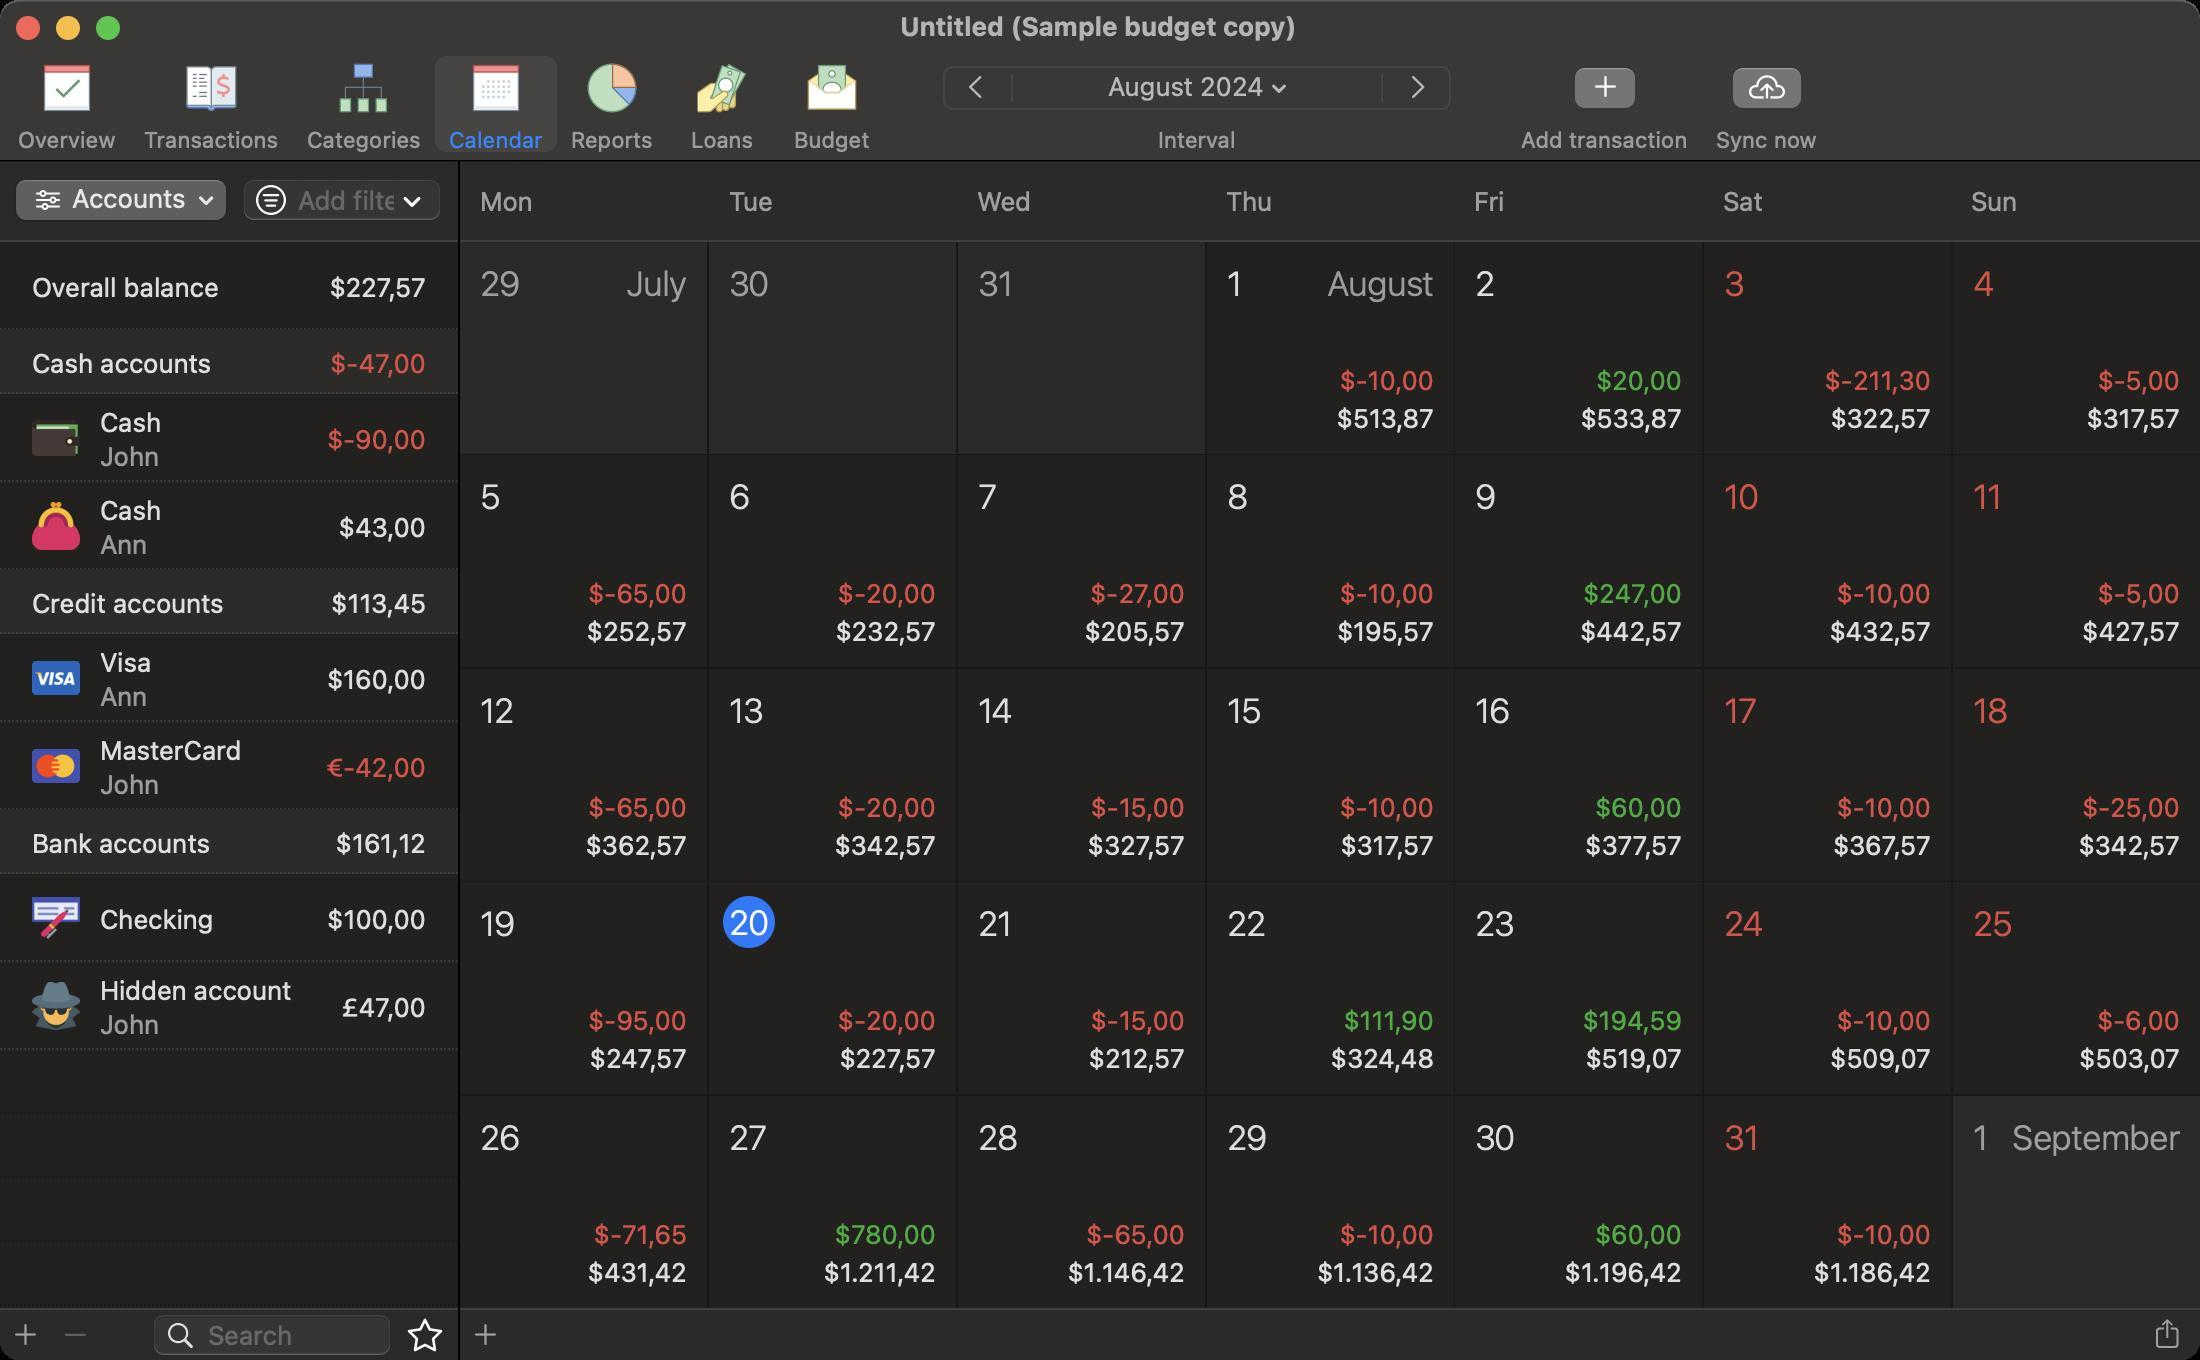
Accessibility tree:
{"name": "Untitled_(Sample_budget_copy)", "role": "AXWindow", "description": null, "role_description": "standard window", "value": null, "position": "492.00;157.00", "size": "1100;680", "children": [{"name": null, "role": "AXGroup", "description": null, "role_description": "group", "value": null, "position": "0.00;80.00", "size": "1100;600", "children": [{"name": null, "role": "AXSplitGroup", "description": null, "role_description": "split group", "value": null, "position": "0.00;80.00", "size": "1100;600", "children": [{"name": "Accounts", "role": "AXMenuButton", "description": null, "role_description": "menu button", "value": null, "position": "5.00;89.00", "size": "112;25", "children": []}, {"name": null, "role": "AXTextField", "description": null, "role_description": "search text field", "value": "", "position": "121.00;89.00", "size": "100;22", "children": [{"name": "", "role": "AXButton", "description": "search", "role_description": "button", "value": null, "position": "123.00;89.00", "size": "25;22", "children": []}]}, {"name": null, "role": "AXTextField", "description": null, "role_description": "search text field", "value": "", "position": "76.00;656.50", "size": "120;22", "children": [{"name": "", "role": "AXButton", "description": "search", "role_description": "button", "value": null, "position": "78.00;656.50", "size": "25;22", "children": []}]}, {"name": "", "role": "AXButton", "description": null, "role_description": "button", "value": null, "position": "200.00;655.00", "size": "25;25", "children": []}, {"name": "", "role": "AXButton", "description": "add", "role_description": "button", "value": null, "position": "0.00;652.50", "size": "26;29", "children": []}, {"name": "", "role": "AXButton", "description": "remove", "role_description": "button", "value": null, "position": "25.00;657.00", "size": "26;20", "children": []}, {"name": null, "role": "AXScrollArea", "description": null, "role_description": "scroll area", "value": null, "position": "0.00;121.00", "size": "229;533", "children": [{"name": null, "role": "AXTable", "description": null, "role_description": "table", "value": null, "position": "0.00;121.00", "size": "229;533", "children": [{"name": null, "role": "AXRow", "description": null, "role_description": "table row", "value": null, "position": "0.00;121.00", "size": "229;44", "children": [{"name": null, "role": "AXCell", "description": null, "role_description": "cell", "value": null, "position": "6.00;121.00", "size": "217;44", "children": [{"name": null, "role": "AXStaticText", "description": null, "role_description": "text", "value": "Overall balance", "position": "14.00;134.50", "size": "98;17", "children": []}, {"name": null, "role": "AXStaticText", "description": null, "role_description": "text", "value": "$227,57", "position": "162.50;134.50", "size": "52;17", "children": []}]}]}, {"name": null, "role": "AXRow", "description": null, "role_description": "table row", "value": null, "position": "0.00;165.00", "size": "229;32", "children": [{"name": null, "role": "AXCell", "description": null, "role_description": "cell", "value": null, "position": "6.00;165.00", "size": "217;32", "children": [{"name": null, "role": "AXStaticText", "description": null, "role_description": "text", "value": "Cash accounts", "position": "14.00;172.50", "size": "94;17", "children": []}, {"name": null, "role": "AXStaticText", "description": null, "role_description": "text", "value": "$-47,00", "position": "163.00;172.50", "size": "52;17", "children": []}]}]}, {"name": null, "role": "AXRow", "description": null, "role_description": "table row", "value": null, "position": "0.00;197.00", "size": "229;44", "children": [{"name": null, "role": "AXCell", "description": null, "role_description": "cell", "value": null, "position": "6.00;197.00", "size": "217;44", "children": [{"name": null, "role": "AXImage", "description": "", "role_description": "image", "value": null, "position": "16.00;207.00", "size": "24;24", "children": []}, {"name": null, "role": "AXStaticText", "description": null, "role_description": "text", "value": "Cash", "position": "48.00;202.00", "size": "35;17", "children": []}, {"name": null, "role": "AXStaticText", "description": null, "role_description": "text", "value": "John", "position": "48.00;219.00", "size": "34;17", "children": []}, {"name": null, "role": "AXStaticText", "description": null, "role_description": "text", "value": "$-90,00", "position": "161.50;210.50", "size": "54;17", "children": []}]}]}, {"name": null, "role": "AXRow", "description": null, "role_description": "table row", "value": null, "position": "0.00;241.00", "size": "229;44", "children": [{"name": null, "role": "AXCell", "description": null, "role_description": "cell", "value": null, "position": "6.00;241.00", "size": "217;44", "children": [{"name": null, "role": "AXImage", "description": "", "role_description": "image", "value": null, "position": "16.00;251.00", "size": "24;24", "children": []}, {"name": null, "role": "AXStaticText", "description": null, "role_description": "text", "value": "Cash", "position": "48.00;246.00", "size": "35;17", "children": []}, {"name": null, "role": "AXStaticText", "description": null, "role_description": "text", "value": "Ann", "position": "48.00;263.00", "size": "28;17", "children": []}, {"name": null, "role": "AXStaticText", "description": null, "role_description": "text", "value": "$43,00", "position": "167.00;254.50", "size": "48;17", "children": []}]}]}, {"name": null, "role": "AXRow", "description": null, "role_description": "table row", "value": null, "position": "0.00;285.00", "size": "229;32", "children": [{"name": null, "role": "AXCell", "description": null, "role_description": "cell", "value": null, "position": "6.00;285.00", "size": "217;32", "children": [{"name": null, "role": "AXStaticText", "description": null, "role_description": "text", "value": "Credit accounts", "position": "14.00;292.50", "size": "100;17", "children": []}, {"name": null, "role": "AXStaticText", "description": null, "role_description": "text", "value": "$113,45", "position": "163.50;292.50", "size": "52;17", "children": []}]}]}, {"name": null, "role": "AXRow", "description": null, "role_description": "table row", "value": null, "position": "0.00;317.00", "size": "229;44", "children": [{"name": null, "role": "AXCell", "description": null, "role_description": "cell", "value": null, "position": "6.00;317.00", "size": "217;44", "children": [{"name": null, "role": "AXImage", "description": "", "role_description": "image", "value": null, "position": "16.00;327.00", "size": "24;24", "children": []}, {"name": null, "role": "AXStaticText", "description": null, "role_description": "text", "value": "Visa", "position": "48.00;322.00", "size": "30;17", "children": []}, {"name": null, "role": "AXStaticText", "description": null, "role_description": "text", "value": "Ann", "position": "48.00;339.00", "size": "28;17", "children": []}, {"name": null, "role": "AXStaticText", "description": null, "role_description": "text", "value": "$160,00", "position": "161.50;330.50", "size": "54;17", "children": []}]}]}, {"name": null, "role": "AXRow", "description": null, "role_description": "table row", "value": null, "position": "0.00;361.00", "size": "229;44", "children": [{"name": null, "role": "AXCell", "description": null, "role_description": "cell", "value": null, "position": "6.00;361.00", "size": "217;44", "children": [{"name": null, "role": "AXImage", "description": "", "role_description": "image", "value": null, "position": "16.00;371.00", "size": "24;24", "children": []}, {"name": null, "role": "AXStaticText", "description": null, "role_description": "text", "value": "MasterCard", "position": "48.00;366.00", "size": "75;17", "children": []}, {"name": null, "role": "AXStaticText", "description": null, "role_description": "text", "value": "John", "position": "48.00;383.00", "size": "34;17", "children": []}, {"name": null, "role": "AXStaticText", "description": null, "role_description": "text", "value": "€-42,00", "position": "161.00;374.50", "size": "54;17", "children": []}]}]}, {"name": null, "role": "AXRow", "description": null, "role_description": "table row", "value": null, "position": "0.00;405.00", "size": "229;32", "children": [{"name": null, "role": "AXCell", "description": null, "role_description": "cell", "value": null, "position": "6.00;405.00", "size": "217;32", "children": [{"name": null, "role": "AXStaticText", "description": null, "role_description": "text", "value": "Bank accounts", "position": "14.00;412.50", "size": "94;17", "children": []}, {"name": null, "role": "AXStaticText", "description": null, "role_description": "text", "value": "$161,12", "position": "165.50;412.50", "size": "50;17", "children": []}]}]}, {"name": null, "role": "AXRow", "description": null, "role_description": "table row", "value": null, "position": "0.00;437.00", "size": "229;44", "children": [{"name": null, "role": "AXCell", "description": null, "role_description": "cell", "value": null, "position": "6.00;437.00", "size": "217;44", "children": [{"name": null, "role": "AXImage", "description": "", "role_description": "image", "value": null, "position": "16.00;447.00", "size": "24;24", "children": []}, {"name": null, "role": "AXStaticText", "description": null, "role_description": "text", "value": "Checking", "position": "48.00;450.50", "size": "61;17", "children": []}, {"name": null, "role": "AXStaticText", "description": null, "role_description": "text", "value": "$100,00", "position": "161.50;450.50", "size": "54;17", "children": []}]}]}, {"name": null, "role": "AXRow", "description": null, "role_description": "table row", "value": null, "position": "0.00;481.00", "size": "229;44", "children": [{"name": null, "role": "AXCell", "description": null, "role_description": "cell", "value": null, "position": "6.00;481.00", "size": "217;44", "children": [{"name": null, "role": "AXImage", "description": "", "role_description": "image", "value": null, "position": "16.00;491.00", "size": "24;24", "children": []}, {"name": null, "role": "AXStaticText", "description": null, "role_description": "text", "value": "Hidden account", "position": "48.00;486.00", "size": "100;17", "children": []}, {"name": null, "role": "AXStaticText", "description": null, "role_description": "text", "value": "John", "position": "48.00;503.00", "size": "34;17", "children": []}, {"name": null, "role": "AXStaticText", "description": null, "role_description": "text", "value": "£47,00", "position": "167.50;494.50", "size": "48;17", "children": []}]}]}, {"name": null, "role": "AXColumn", "description": null, "role_description": "column", "value": null, "position": "0.00;121.00", "size": "229;533", "children": []}]}]}, {"name": null, "role": "AXSplitter", "description": null, "role_description": "splitter", "value": 229.0, "position": "229.00;80.00", "size": "1;600", "children": []}, {"name": null, "role": "AXGroup", "description": null, "role_description": "group", "value": null, "position": "230.00;80.00", "size": "870;600", "children": [{"name": null, "role": "AXStaticText", "description": null, "role_description": "text", "value": "Mon", "position": "238.00;91.50", "size": "118;17", "children": []}, {"name": null, "role": "AXStaticText", "description": null, "role_description": "text", "value": "Tue", "position": "362.50;91.50", "size": "118;17", "children": []}, {"name": null, "role": "AXStaticText", "description": null, "role_description": "text", "value": "Wed", "position": "486.50;91.50", "size": "118;17", "children": []}, {"name": null, "role": "AXStaticText", "description": null, "role_description": "text", "value": "Thu", "position": "611.00;91.50", "size": "118;17", "children": []}, {"name": null, "role": "AXStaticText", "description": null, "role_description": "text", "value": "Fri", "position": "735.00;91.50", "size": "118;17", "children": []}, {"name": null, "role": "AXStaticText", "description": null, "role_description": "text", "value": "Sat", "position": "859.50;91.50", "size": "118;17", "children": []}, {"name": null, "role": "AXStaticText", "description": null, "role_description": "text", "value": "Sun", "position": "983.50;91.50", "size": "118;17", "children": []}, {"name": "", "role": "AXButton", "description": "add", "role_description": "button", "value": null, "position": "230.00;652.50", "size": "26;29", "children": []}, {"name": "", "role": "AXButton", "description": "share", "role_description": "button", "value": null, "position": "1071.00;649.00", "size": "26;34", "children": []}, {"name": null, "role": "AXScrollArea", "description": null, "role_description": "scroll area", "value": null, "position": "230.00;121.00", "size": "870;533", "children": [{"name": null, "role": "AXList", "description": null, "role_description": "collection", "value": null, "position": "230.00;121.00", "size": "870;533", "children": [{"name": null, "role": "AXList", "description": null, "role_description": "section", "value": null, "position": "230.00;121.00", "size": "870;533", "children": [{"name": null, "role": "AXGroup", "description": null, "role_description": "group", "value": null, "position": "230.00;121.00", "size": "870;533", "children": []}, {"name": null, "role": "AXGroup", "description": null, "role_description": "group", "value": null, "position": "230.00;121.00", "size": "124;106", "children": [{"name": null, "role": "AXGroup", "description": null, "role_description": "group", "value": null, "position": "230.00;121.00", "size": "124;106", "children": [{"name": null, "role": "AXStaticText", "description": null, "role_description": "text", "value": "July", "position": "260.00;131.00", "size": "86;21", "children": []}, {"name": null, "role": "AXStaticText", "description": null, "role_description": "text", "value": "29", "position": "238.00;131.00", "size": "24;21", "children": []}]}]}, {"name": null, "role": "AXGroup", "description": null, "role_description": "group", "value": null, "position": "354.50;121.00", "size": "124;106", "children": [{"name": null, "role": "AXGroup", "description": null, "role_description": "group", "value": null, "position": "354.50;121.00", "size": "124;106", "children": [{"name": null, "role": "AXStaticText", "description": null, "role_description": "text", "value": "", "position": "385.00;131.00", "size": "85;21", "children": []}, {"name": null, "role": "AXStaticText", "description": null, "role_description": "text", "value": "30", "position": "362.50;131.00", "size": "24;21", "children": []}]}]}, {"name": null, "role": "AXGroup", "description": null, "role_description": "group", "value": null, "position": "479.00;121.00", "size": "124;106", "children": [{"name": null, "role": "AXGroup", "description": null, "role_description": "group", "value": null, "position": "479.00;121.00", "size": "124;106", "children": [{"name": null, "role": "AXStaticText", "description": null, "role_description": "text", "value": "", "position": "506.50;131.00", "size": "88;21", "children": []}, {"name": null, "role": "AXStaticText", "description": null, "role_description": "text", "value": "31", "position": "487.00;131.00", "size": "22;21", "children": []}]}]}, {"name": null, "role": "AXGroup", "description": null, "role_description": "group", "value": null, "position": "603.50;121.00", "size": "124;106", "children": [{"name": null, "role": "AXGroup", "description": null, "role_description": "group", "value": null, "position": "603.50;121.00", "size": "124;106", "children": [{"name": null, "role": "AXStaticText", "description": null, "role_description": "text", "value": "$513,87", "position": "611.50;200.00", "size": "108;17", "children": []}, {"name": null, "role": "AXStaticText", "description": null, "role_description": "text", "value": "$-10,00", "position": "611.50;181.00", "size": "108;17", "children": []}, {"name": null, "role": "AXStaticText", "description": null, "role_description": "text", "value": "August", "position": "621.00;131.00", "size": "98;21", "children": []}, {"name": null, "role": "AXStaticText", "description": null, "role_description": "text", "value": "1", "position": "611.50;131.00", "size": "12;21", "children": []}]}]}, {"name": null, "role": "AXGroup", "description": null, "role_description": "group", "value": null, "position": "727.50;121.00", "size": "124;106", "children": [{"name": null, "role": "AXGroup", "description": null, "role_description": "group", "value": null, "position": "727.50;121.00", "size": "124;106", "children": [{"name": null, "role": "AXStaticText", "description": null, "role_description": "text", "value": "$533,87", "position": "735.50;200.00", "size": "108;17", "children": []}, {"name": null, "role": "AXStaticText", "description": null, "role_description": "text", "value": "$20,00", "position": "735.50;181.00", "size": "108;17", "children": []}, {"name": null, "role": "AXStaticText", "description": null, "role_description": "text", "value": "", "position": "747.50;131.00", "size": "96;21", "children": []}, {"name": null, "role": "AXStaticText", "description": null, "role_description": "text", "value": "2", "position": "735.50;131.00", "size": "14;21", "children": []}]}]}, {"name": null, "role": "AXGroup", "description": null, "role_description": "group", "value": null, "position": "852.00;121.00", "size": "124;106", "children": [{"name": null, "role": "AXGroup", "description": null, "role_description": "group", "value": null, "position": "852.00;121.00", "size": "124;106", "children": [{"name": null, "role": "AXStaticText", "description": null, "role_description": "text", "value": "$322,57", "position": "860.00;200.00", "size": "108;17", "children": []}, {"name": null, "role": "AXStaticText", "description": null, "role_description": "text", "value": "$-211,30", "position": "860.00;181.00", "size": "108;17", "children": []}, {"name": null, "role": "AXStaticText", "description": null, "role_description": "text", "value": "", "position": "872.50;131.00", "size": "95;21", "children": []}, {"name": null, "role": "AXStaticText", "description": null, "role_description": "text", "value": "3", "position": "860.00;131.00", "size": "14;21", "children": []}]}]}, {"name": null, "role": "AXGroup", "description": null, "role_description": "group", "value": null, "position": "976.50;121.00", "size": "124;106", "children": [{"name": null, "role": "AXGroup", "description": null, "role_description": "group", "value": null, "position": "976.50;121.00", "size": "124;106", "children": [{"name": null, "role": "AXStaticText", "description": null, "role_description": "text", "value": "$317,57", "position": "984.50;200.00", "size": "108;17", "children": []}, {"name": null, "role": "AXStaticText", "description": null, "role_description": "text", "value": "$-5,00", "position": "984.50;181.00", "size": "108;17", "children": []}, {"name": null, "role": "AXStaticText", "description": null, "role_description": "text", "value": "", "position": "997.00;131.00", "size": "95;21", "children": []}, {"name": null, "role": "AXStaticText", "description": null, "role_description": "text", "value": "4", "position": "984.50;131.00", "size": "14;21", "children": []}]}]}, {"name": null, "role": "AXGroup", "description": null, "role_description": "group", "value": null, "position": "230.00;227.50", "size": "124;106", "children": [{"name": null, "role": "AXGroup", "description": null, "role_description": "group", "value": null, "position": "230.00;227.50", "size": "124;106", "children": [{"name": null, "role": "AXStaticText", "description": null, "role_description": "text", "value": "$252,57", "position": "238.00;306.50", "size": "108;17", "children": []}, {"name": null, "role": "AXStaticText", "description": null, "role_description": "text", "value": "$-65,00", "position": "238.00;287.50", "size": "108;17", "children": []}, {"name": null, "role": "AXStaticText", "description": null, "role_description": "text", "value": "", "position": "250.00;237.50", "size": "96;21", "children": []}, {"name": null, "role": "AXStaticText", "description": null, "role_description": "text", "value": "5", "position": "238.00;237.50", "size": "14;21", "children": []}]}]}, {"name": null, "role": "AXGroup", "description": null, "role_description": "group", "value": null, "position": "354.50;227.50", "size": "124;106", "children": [{"name": null, "role": "AXGroup", "description": null, "role_description": "group", "value": null, "position": "354.50;227.50", "size": "124;106", "children": [{"name": null, "role": "AXStaticText", "description": null, "role_description": "text", "value": "$232,57", "position": "362.50;306.50", "size": "108;17", "children": []}, {"name": null, "role": "AXStaticText", "description": null, "role_description": "text", "value": "$-20,00", "position": "362.50;287.50", "size": "108;17", "children": []}, {"name": null, "role": "AXStaticText", "description": null, "role_description": "text", "value": "", "position": "375.00;237.50", "size": "95;21", "children": []}, {"name": null, "role": "AXStaticText", "description": null, "role_description": "text", "value": "6", "position": "362.50;237.50", "size": "14;21", "children": []}]}]}, {"name": null, "role": "AXGroup", "description": null, "role_description": "group", "value": null, "position": "479.00;227.50", "size": "124;106", "children": [{"name": null, "role": "AXGroup", "description": null, "role_description": "group", "value": null, "position": "479.00;227.50", "size": "124;106", "children": [{"name": null, "role": "AXStaticText", "description": null, "role_description": "text", "value": "$205,57", "position": "487.00;306.50", "size": "108;17", "children": []}, {"name": null, "role": "AXStaticText", "description": null, "role_description": "text", "value": "$-27,00", "position": "487.00;287.50", "size": "108;17", "children": []}, {"name": null, "role": "AXStaticText", "description": null, "role_description": "text", "value": "", "position": "498.50;237.50", "size": "96;21", "children": []}, {"name": null, "role": "AXStaticText", "description": null, "role_description": "text", "value": "7", "position": "487.00;237.50", "size": "14;21", "children": []}]}]}, {"name": null, "role": "AXGroup", "description": null, "role_description": "group", "value": null, "position": "603.50;227.50", "size": "124;106", "children": [{"name": null, "role": "AXGroup", "description": null, "role_description": "group", "value": null, "position": "603.50;227.50", "size": "124;106", "children": [{"name": null, "role": "AXStaticText", "description": null, "role_description": "text", "value": "$195,57", "position": "611.50;306.50", "size": "108;17", "children": []}, {"name": null, "role": "AXStaticText", "description": null, "role_description": "text", "value": "$-10,00", "position": "611.50;287.50", "size": "108;17", "children": []}, {"name": null, "role": "AXStaticText", "description": null, "role_description": "text", "value": "", "position": "624.00;237.50", "size": "95;21", "children": []}, {"name": null, "role": "AXStaticText", "description": null, "role_description": "text", "value": "8", "position": "611.50;237.50", "size": "14;21", "children": []}]}]}, {"name": null, "role": "AXGroup", "description": null, "role_description": "group", "value": null, "position": "727.50;227.50", "size": "124;106", "children": [{"name": null, "role": "AXGroup", "description": null, "role_description": "group", "value": null, "position": "727.50;227.50", "size": "124;106", "children": [{"name": null, "role": "AXStaticText", "description": null, "role_description": "text", "value": "$442,57", "position": "735.50;306.50", "size": "108;17", "children": []}, {"name": null, "role": "AXStaticText", "description": null, "role_description": "text", "value": "$247,00", "position": "735.50;287.50", "size": "108;17", "children": []}, {"name": null, "role": "AXStaticText", "description": null, "role_description": "text", "value": "", "position": "748.00;237.50", "size": "95;21", "children": []}, {"name": null, "role": "AXStaticText", "description": null, "role_description": "text", "value": "9", "position": "735.50;237.50", "size": "14;21", "children": []}]}]}, {"name": null, "role": "AXGroup", "description": null, "role_description": "group", "value": null, "position": "852.00;227.50", "size": "124;106", "children": [{"name": null, "role": "AXGroup", "description": null, "role_description": "group", "value": null, "position": "852.00;227.50", "size": "124;106", "children": [{"name": null, "role": "AXStaticText", "description": null, "role_description": "text", "value": "$432,57", "position": "860.00;306.50", "size": "108;17", "children": []}, {"name": null, "role": "AXStaticText", "description": null, "role_description": "text", "value": "$-10,00", "position": "860.00;287.50", "size": "108;17", "children": []}, {"name": null, "role": "AXStaticText", "description": null, "role_description": "text", "value": "", "position": "879.50;237.50", "size": "88;21", "children": []}, {"name": null, "role": "AXStaticText", "description": null, "role_description": "text", "value": "10", "position": "860.00;237.50", "size": "22;21", "children": []}]}]}, {"name": null, "role": "AXGroup", "description": null, "role_description": "group", "value": null, "position": "976.50;227.50", "size": "124;106", "children": [{"name": null, "role": "AXGroup", "description": null, "role_description": "group", "value": null, "position": "976.50;227.50", "size": "124;106", "children": [{"name": null, "role": "AXStaticText", "description": null, "role_description": "text", "value": "$427,57", "position": "984.50;306.50", "size": "108;17", "children": []}, {"name": null, "role": "AXStaticText", "description": null, "role_description": "text", "value": "$-5,00", "position": "984.50;287.50", "size": "108;17", "children": []}, {"name": null, "role": "AXStaticText", "description": null, "role_description": "text", "value": "", "position": "1001.00;237.50", "size": "91;21", "children": []}, {"name": null, "role": "AXStaticText", "description": null, "role_description": "text", "value": "11", "position": "984.50;237.50", "size": "18;21", "children": []}]}]}, {"name": null, "role": "AXGroup", "description": null, "role_description": "group", "value": null, "position": "230.00;334.50", "size": "124;106", "children": [{"name": null, "role": "AXGroup", "description": null, "role_description": "group", "value": null, "position": "230.00;334.50", "size": "124;106", "children": [{"name": null, "role": "AXStaticText", "description": null, "role_description": "text", "value": "$362,57", "position": "238.00;413.50", "size": "108;17", "children": []}, {"name": null, "role": "AXStaticText", "description": null, "role_description": "text", "value": "$-65,00", "position": "238.00;394.50", "size": "108;17", "children": []}, {"name": null, "role": "AXStaticText", "description": null, "role_description": "text", "value": "", "position": "257.00;344.50", "size": "88;21", "children": []}, {"name": null, "role": "AXStaticText", "description": null, "role_description": "text", "value": "12", "position": "238.00;344.50", "size": "21;21", "children": []}]}]}, {"name": null, "role": "AXGroup", "description": null, "role_description": "group", "value": null, "position": "354.50;334.50", "size": "124;106", "children": [{"name": null, "role": "AXGroup", "description": null, "role_description": "group", "value": null, "position": "354.50;334.50", "size": "124;106", "children": [{"name": null, "role": "AXStaticText", "description": null, "role_description": "text", "value": "$342,57", "position": "362.50;413.50", "size": "108;17", "children": []}, {"name": null, "role": "AXStaticText", "description": null, "role_description": "text", "value": "$-20,00", "position": "362.50;394.50", "size": "108;17", "children": []}, {"name": null, "role": "AXStaticText", "description": null, "role_description": "text", "value": "", "position": "382.00;344.50", "size": "88;21", "children": []}, {"name": null, "role": "AXStaticText", "description": null, "role_description": "text", "value": "13", "position": "362.50;344.50", "size": "22;21", "children": []}]}]}, {"name": null, "role": "AXGroup", "description": null, "role_description": "group", "value": null, "position": "479.00;334.50", "size": "124;106", "children": [{"name": null, "role": "AXGroup", "description": null, "role_description": "group", "value": null, "position": "479.00;334.50", "size": "124;106", "children": [{"name": null, "role": "AXStaticText", "description": null, "role_description": "text", "value": "$327,57", "position": "487.00;413.50", "size": "108;17", "children": []}, {"name": null, "role": "AXStaticText", "description": null, "role_description": "text", "value": "$-15,00", "position": "487.00;394.50", "size": "108;17", "children": []}, {"name": null, "role": "AXStaticText", "description": null, "role_description": "text", "value": "", "position": "506.50;344.50", "size": "88;21", "children": []}, {"name": null, "role": "AXStaticText", "description": null, "role_description": "text", "value": "14", "position": "487.00;344.50", "size": "22;21", "children": []}]}]}, {"name": null, "role": "AXGroup", "description": null, "role_description": "group", "value": null, "position": "603.50;334.50", "size": "124;106", "children": [{"name": null, "role": "AXGroup", "description": null, "role_description": "group", "value": null, "position": "603.50;334.50", "size": "124;106", "children": [{"name": null, "role": "AXStaticText", "description": null, "role_description": "text", "value": "$317,57", "position": "611.50;413.50", "size": "108;17", "children": []}, {"name": null, "role": "AXStaticText", "description": null, "role_description": "text", "value": "$-10,00", "position": "611.50;394.50", "size": "108;17", "children": []}, {"name": null, "role": "AXStaticText", "description": null, "role_description": "text", "value": "", "position": "631.00;344.50", "size": "88;21", "children": []}, {"name": null, "role": "AXStaticText", "description": null, "role_description": "text", "value": "15", "position": "611.50;344.50", "size": "22;21", "children": []}]}]}, {"name": null, "role": "AXGroup", "description": null, "role_description": "group", "value": null, "position": "727.50;334.50", "size": "124;106", "children": [{"name": null, "role": "AXGroup", "description": null, "role_description": "group", "value": null, "position": "727.50;334.50", "size": "124;106", "children": [{"name": null, "role": "AXStaticText", "description": null, "role_description": "text", "value": "$377,57", "position": "735.50;413.50", "size": "108;17", "children": []}, {"name": null, "role": "AXStaticText", "description": null, "role_description": "text", "value": "$60,00", "position": "735.50;394.50", "size": "108;17", "children": []}, {"name": null, "role": "AXStaticText", "description": null, "role_description": "text", "value": "", "position": "755.00;344.50", "size": "88;21", "children": []}, {"name": null, "role": "AXStaticText", "description": null, "role_description": "text", "value": "16", "position": "735.50;344.50", "size": "22;21", "children": []}]}]}]}]}]}]}, {"name": null, "role": "AXScrollArea", "description": null, "role_description": "scroll area", "value": null, "position": "230.00;80.00", "size": "810;0", "children": [{"name": null, "role": "AXList", "description": null, "role_description": "collection", "value": null, "position": "230.00;80.00", "size": "810;24", "children": []}, {"name": null, "role": "AXScrollBar", "description": null, "role_description": "scroll bar", "value": 0.0, "position": "1024.00;80.00", "size": "16;0", "children": [{"name": null, "role": "AXValueIndicator", "description": null, "role_description": "value indicator", "value": 0.0, "position": "1028.00;81.00", "size": "12;26", "children": []}, {"name": null, "role": "AXButton", "description": null, "role_description": "increment arrow button", "value": null, "position": "1024.00;80.00", "size": "0;0", "children": []}, {"name": null, "role": "AXButton", "description": null, "role_description": "decrement arrow button", "value": null, "position": "1024.00;80.00", "size": "0;0", "children": []}, {"name": null, "role": "AXButton", "description": null, "role_description": "increment page button", "value": null, "position": "1028.00;80.00", "size": "12;27", "children": []}, {"name": null, "role": "AXButton", "description": null, "role_description": "decrement page button", "value": null, "position": "1028.00;80.00", "size": "12;1", "children": []}]}]}, {"name": "", "role": "AXButton", "description": null, "role_description": "button", "value": null, "position": "1068.00;88.00", "size": "24;24", "children": []}, {"name": "", "role": "AXButton", "description": null, "role_description": "button", "value": null, "position": "1044.00;88.00", "size": "24;24", "children": []}]}]}, {"name": null, "role": "AXToolbar", "description": null, "role_description": "toolbar", "value": null, "position": "0.00;28.00", "size": "1100;52", "children": [{"name": "Overview", "role": "AXButton", "description": null, "role_description": "button", "value": null, "position": "2.00;28.00", "size": "63;52", "children": []}, {"name": "Transactions", "role": "AXButton", "description": null, "role_description": "button", "value": null, "position": "65.00;28.00", "size": "82;52", "children": []}, {"name": "Categories", "role": "AXButton", "description": null, "role_description": "button", "value": null, "position": "146.50;28.00", "size": "71;52", "children": []}, {"name": "Calendar", "role": "AXButton", "description": null, "role_description": "button", "value": null, "position": "217.50;28.00", "size": "61;52", "children": []}, {"name": "Reports", "role": "AXButton", "description": null, "role_description": "button", "value": null, "position": "278.50;28.00", "size": "55;52", "children": []}, {"name": "Loans", "role": "AXButton", "description": null, "role_description": "button", "value": null, "position": "333.50;28.00", "size": "55;52", "children": []}, {"name": "Budget", "role": "AXButton", "description": null, "role_description": "button", "value": null, "position": "388.50;28.00", "size": "55;52", "children": []}, {"name": null, "role": "AXGroup", "description": null, "role_description": "group", "value": null, "position": "467.50;28.00", "size": "262;52", "children": [{"name": null, "role": "AXGroup", "description": null, "role_description": "group", "value": null, "position": "470.50;32.00", "size": "256;25", "children": [{"name": null, "role": "AXButton", "description": "left arrow", "role_description": "button", "value": null, "position": "470.50;32.00", "size": "36;25", "children": []}, {"name": null, "role": "AXButton", "description": "August 2024", "role_description": "button", "value": null, "position": "506.50;32.00", "size": "185;25", "children": []}, {"name": null, "role": "AXButton", "description": "right arrow", "role_description": "button", "value": null, "position": "691.50;32.00", "size": "35;25", "children": []}]}, {"name": null, "role": "AXStaticText", "description": null, "role_description": "text", "value": "Interval", "position": "575.00;63.00", "size": "47;14", "children": []}]}, {"name": "Add_transaction", "role": "AXButton", "description": "Add transaction", "role_description": "button", "value": null, "position": "753.50;28.00", "size": "98;52", "children": []}, {"name": "Sync_now", "role": "AXButton", "description": null, "role_description": "button", "value": null, "position": "851.00;28.00", "size": "64;52", "children": []}]}, {"name": null, "role": "AXButton", "description": null, "role_description": "close button", "value": null, "position": "7.00;6.00", "size": "14;16", "children": []}, {"name": null, "role": "AXButton", "description": null, "role_description": "zoom button", "value": null, "position": "47.00;6.00", "size": "14;16", "children": [{"name": null, "role": "AXGroup", "description": null, "role_description": "group", "value": null, "position": "47.00;6.00", "size": "14;16", "children": [{"name": null, "role": "AXGroup", "description": null, "role_description": "group", "value": null, "position": "47.00;6.00", "size": "14;16", "children": []}]}]}, {"name": null, "role": "AXButton", "description": null, "role_description": "minimize button", "value": null, "position": "27.00;6.00", "size": "14;16", "children": []}, {"name": "", "role": "AXMenuButton", "description": "document actions", "role_description": "menu button", "value": null, "position": "651.00;5.00", "size": "10;16", "children": []}, {"name": null, "role": "AXStaticText", "description": null, "role_description": "text", "value": "Untitled (Sample budget copy)", "position": "448.00;5.00", "size": "203;16", "children": []}]}